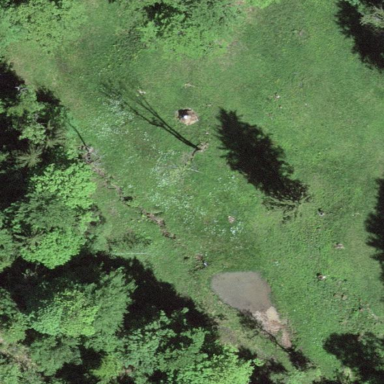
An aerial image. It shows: Beautiful meadow.